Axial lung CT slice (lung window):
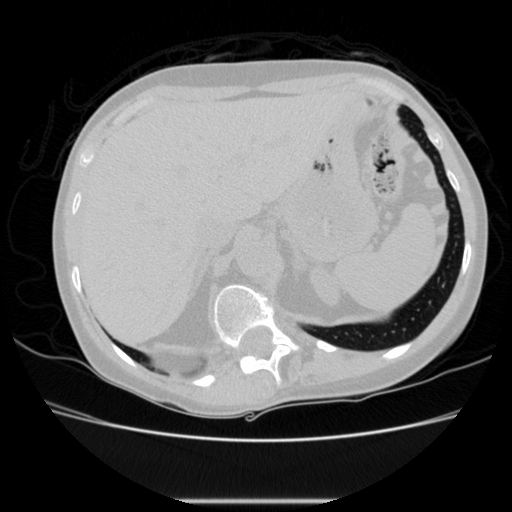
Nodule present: no